Question:
'''
<mx:Script>
<![CDATA[
import mx.core.UITextField;
private function setDayStyles():void{
var dateField :UITextField;
var colIndex : int;
var rowIndex : int;
dateChooser.mx_internal::dateGrid.height = 148;
dateChooser.mx_internal::dateGrid.width = 176;
//Change background for weekday name row
for(colIndex = 0; colIndex < 7; colIndex++){
dateField = dateChooser.mx_internal::dateGrid.mx_internal::dayBlocksArray[colIndex][0] as UITextField;
dateField.background = true;
dateField.border = true;
dateField.backgroundColor = 0xCCCCCC;
dateField.borderColor = 0xCCCCCC;
}
//set border for day labels
for(rowIndex = 1; rowIndex < 7; rowIndex++){
for(colIndex = 0; colIndex < 7; colIndex++){
dateField = dateChooser.mx_internal::dateGrid.mx_internal::dayBlocksArray[colIndex][rowIndex] as UITextField;
dateField.border = true;
dateField.borderColor = 0xCCCCCC;
}
}
}
]]>
</mx:Script>
<mx:HBox horizontalGap="15" styleName="padding10Style">
<mx:DateChooser id="dateChooser" initialize="setDayStyles()"/>
</mx:HBox>
</mx:Application>
'''
I am facing the of bold border problem. Below is the code snipet for your reference:
I have tried to set the bordersides dynamically as this is UITextFiled , this is not possible.
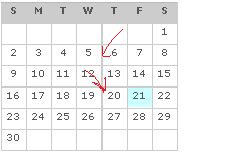
Answer: Finally got the solution... huh!!!
Actually the behavior is wired... :(
Initially I thought the problem is because of overlapping of border... then I suddenly realize the number of bold borders are not fixed they are different on different machine... Babun's (my friend... thanks to him)observation is also the same...
Its basically rendering issue of DateChooser... the border width automatically adjusted according to height and width....
Played with width and height and got the expected result. Modified width and height is:
'''
dateChooser.mx_internal::dateGrid.height = 147;
dateChooser.mx_internal::dateGrid.width = 175;
'''

Pain is over :)
@Flextras thanks for your time man
Keep playing
-S